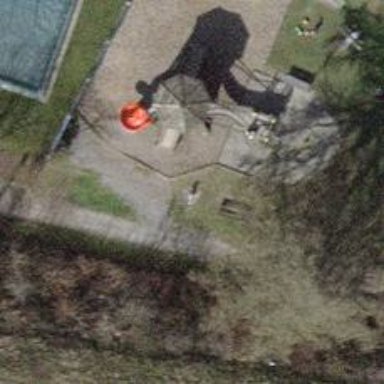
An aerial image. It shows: Playground with springy equipment.